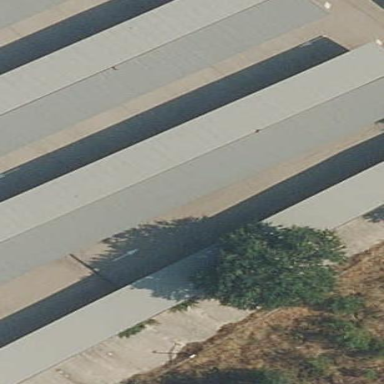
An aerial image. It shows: Carport building.